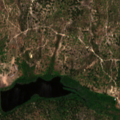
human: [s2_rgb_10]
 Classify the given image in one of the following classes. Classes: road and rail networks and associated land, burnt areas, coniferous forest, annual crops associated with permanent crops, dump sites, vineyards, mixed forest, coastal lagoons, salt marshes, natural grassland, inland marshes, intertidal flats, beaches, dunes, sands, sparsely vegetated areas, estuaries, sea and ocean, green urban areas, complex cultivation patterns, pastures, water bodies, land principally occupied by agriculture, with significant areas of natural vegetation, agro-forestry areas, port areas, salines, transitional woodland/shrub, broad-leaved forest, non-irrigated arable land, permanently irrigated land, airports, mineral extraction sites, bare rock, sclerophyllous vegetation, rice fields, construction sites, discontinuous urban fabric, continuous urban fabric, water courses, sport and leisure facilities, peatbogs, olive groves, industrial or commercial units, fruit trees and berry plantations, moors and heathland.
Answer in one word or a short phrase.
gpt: permanently irrigated land, agro-forestry areas, broad-leaved forest, mixed forest